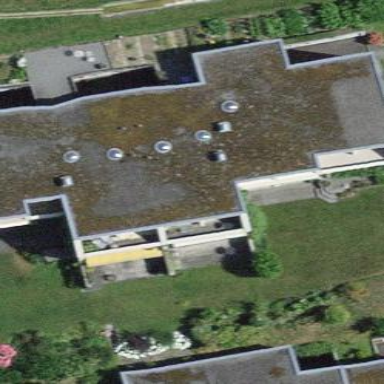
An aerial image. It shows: Terrace building.